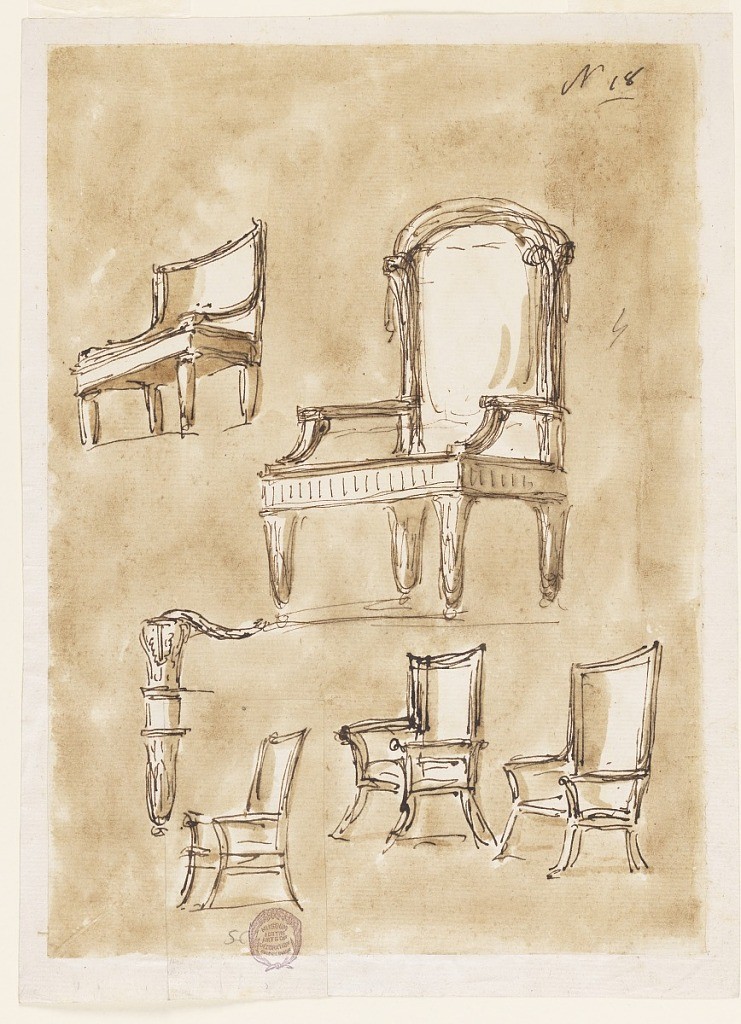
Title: Designs for Chairs
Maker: Giuseppe Barberi, Italian, 1746–1809
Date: ca. 1800
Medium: Pen and brown ink, brush and brown wash on off-white laid paper, lined
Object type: Drawing
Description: Designs for the five chairs. Seen from an oblique angle, on a washed ground. Detail of one chair leg at lower left.